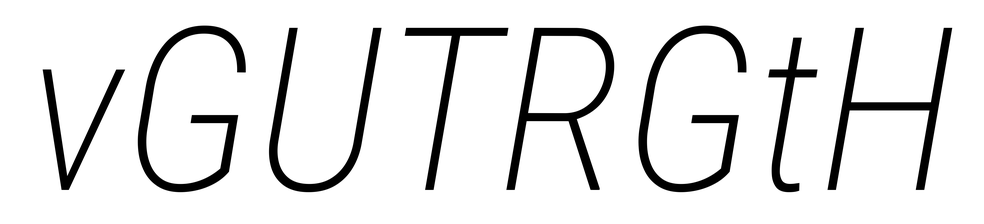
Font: Roboto-Italic_Condensed_ExtraLight_Italic